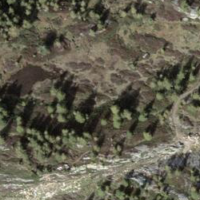
EUNIS habitat code: 31
Species observed at this site:
Vaccinium uliginosum